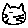
Label: cat